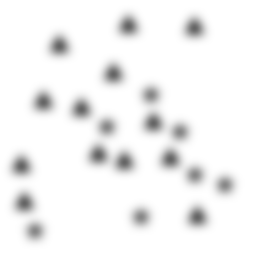
Squares: 0
Triangles: 13
Stars: 7
Total shapes: 20